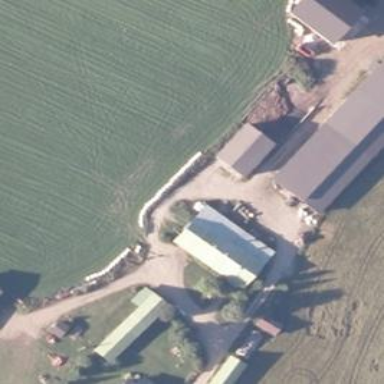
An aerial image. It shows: Farmyard area.